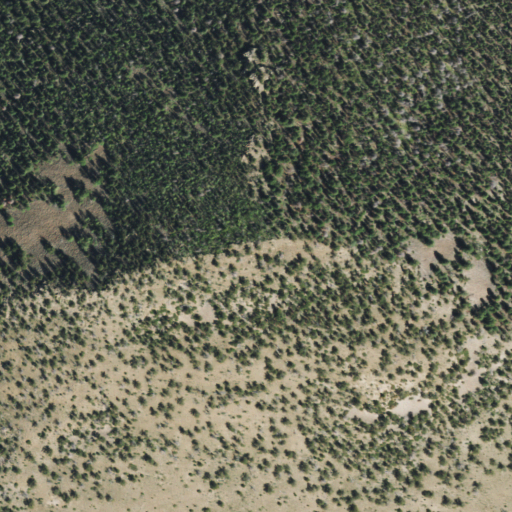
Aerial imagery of mountain in Colorado named Twin Mountains containing evergreen forest and shrub